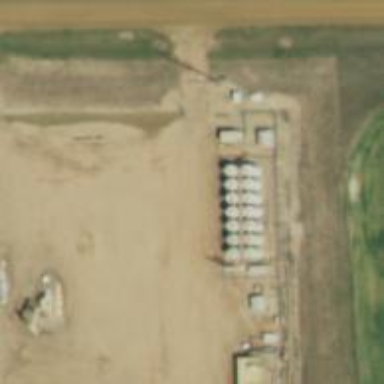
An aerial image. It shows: Storage tank with man-made structure.